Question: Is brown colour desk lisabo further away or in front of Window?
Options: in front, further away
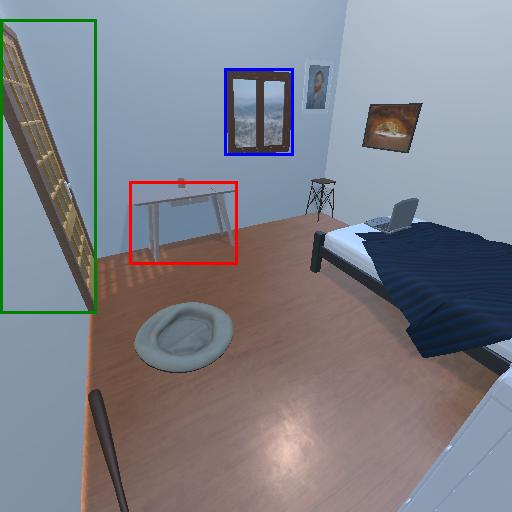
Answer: in front